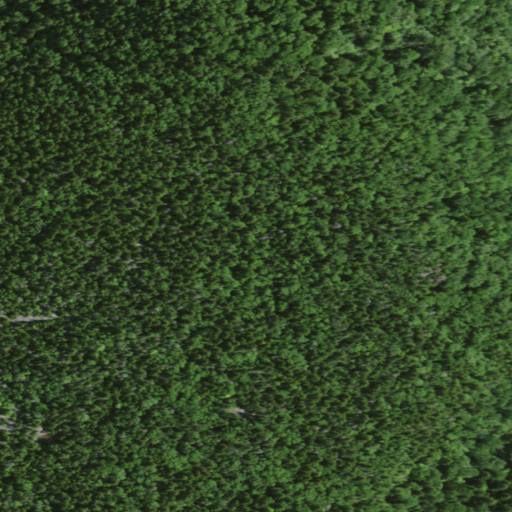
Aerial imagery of mountain in New York named Grampus Lake Mountain containing evergreen forest, deciduous forest, and mixed forest